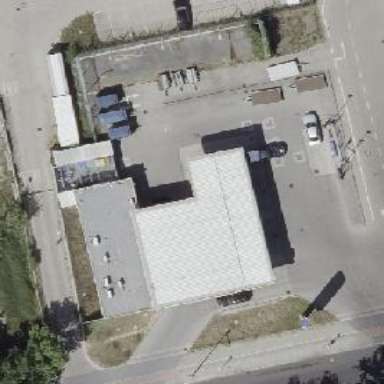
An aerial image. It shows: View of roof of building.